Current action and preconditions to check: trajectory_clear

Your task: For each precondition in the list above, predict whether it will hold at this action.

Consider the current scene as observed from the mobile robot's camera, and analyze the predicted future states of all dynamic agents (e.g., people, animals, vehicles, or any moving entities) within the NEXT SECOND.

IMPORTANT: Only answer "very likely" if you are absolutely certain—based on strong, clear evidence—that a dynamic agent will violate the precondition in the predicted future state. Do NOT answer "very likely" for unlikely, ambiguous, or low-probability risks.

Ask yourself for each precondition: Is there a high probability, with clear and convincing evidence, that the predicted future states of any dynamic agent will interfere with the predicted future state of the currently executing action within the NEXT SECOND, causing that precondition to fail?

Assess the risk level based on these predictions. Use "likely" or "very likely" if motions create a clear risk of interference.

Use "neutral" or "improbable" if agents are nearby but their predicted paths are clearly diverging or non-conflicting.

Failure Risk Categories: "very improbable", "improbable", "neutral", "likely", "very likely"

Answer Format: Output ONLY the probability_of_failure value from these categories: "very improbable", "improbable", "neutral", "likely", "very likely"

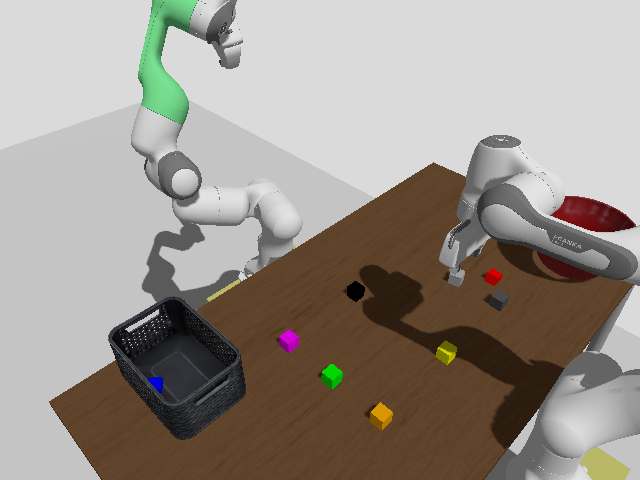

Answer: very improbable